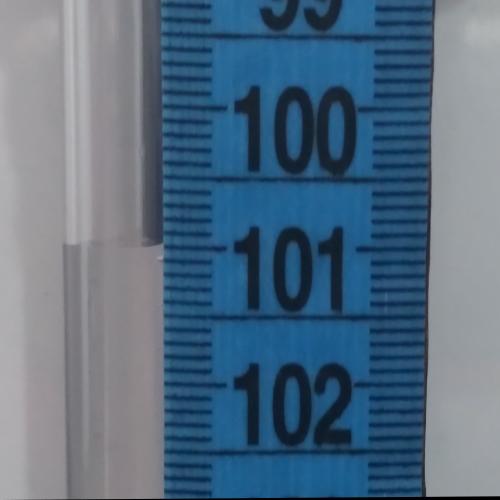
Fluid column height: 101.0 cm